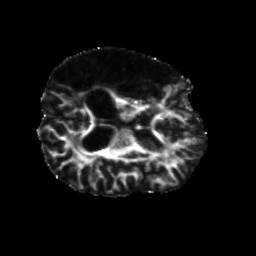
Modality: FA
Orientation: axial
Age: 51
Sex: male
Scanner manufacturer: siemens
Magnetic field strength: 3 T
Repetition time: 5.25 s
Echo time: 0.08 s